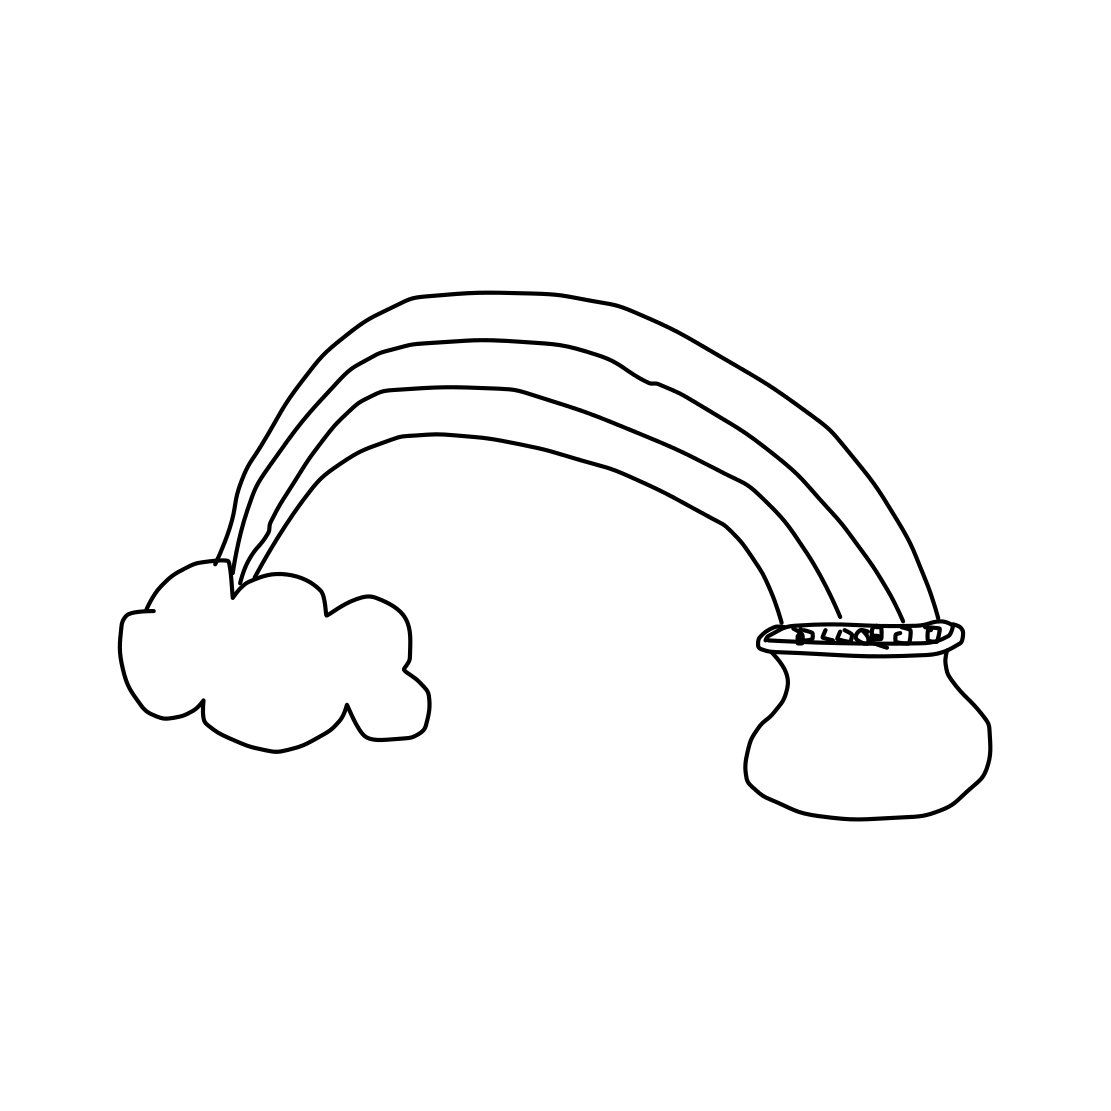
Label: rainbow